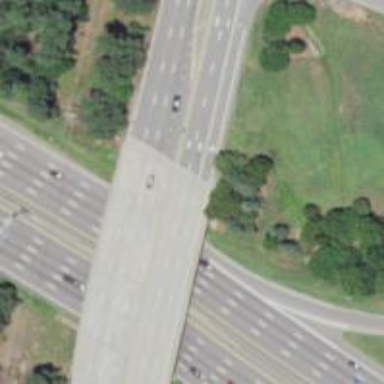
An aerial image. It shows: Primary highway passing over beam bridge with asphalt surface.